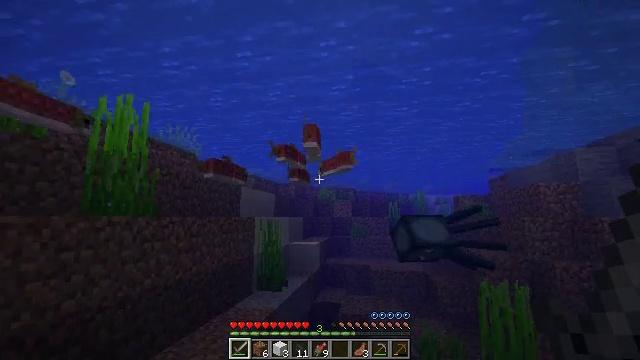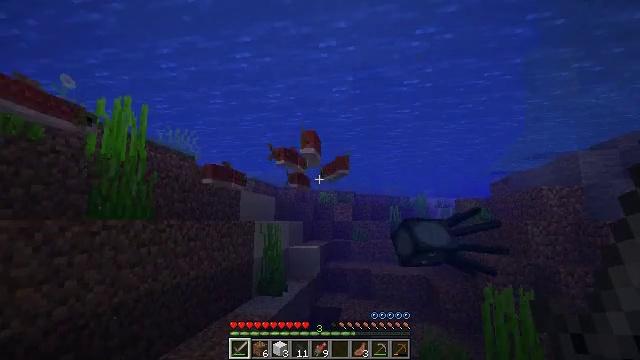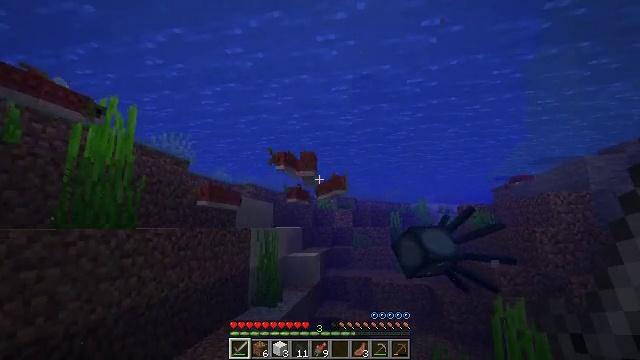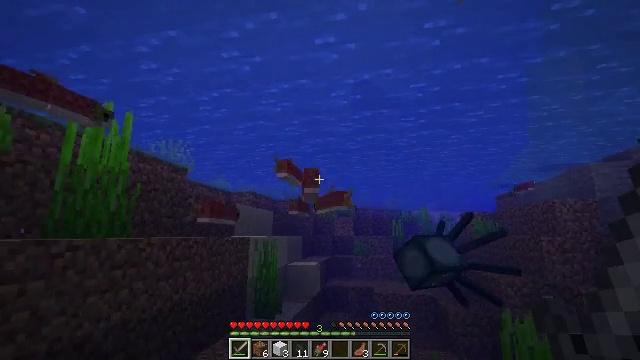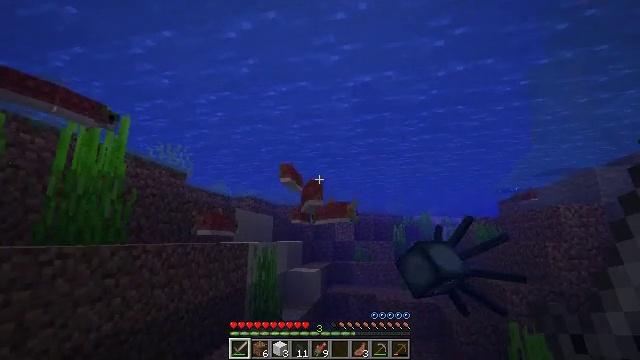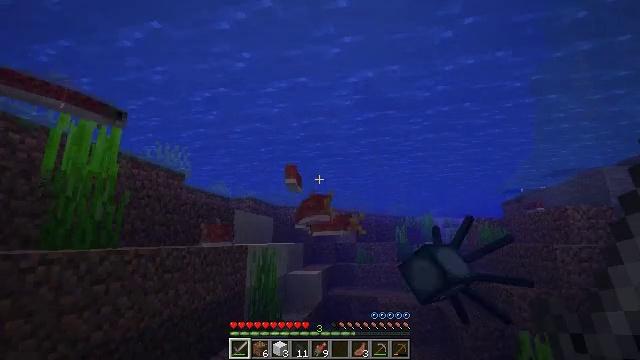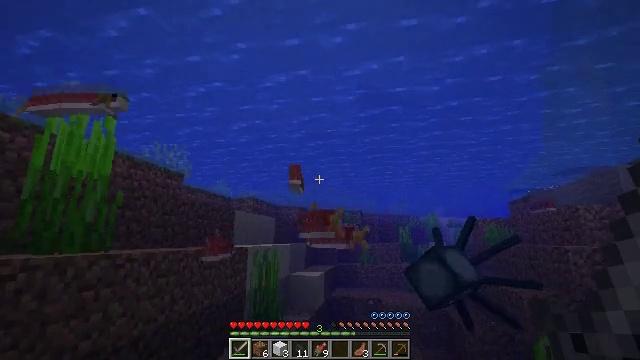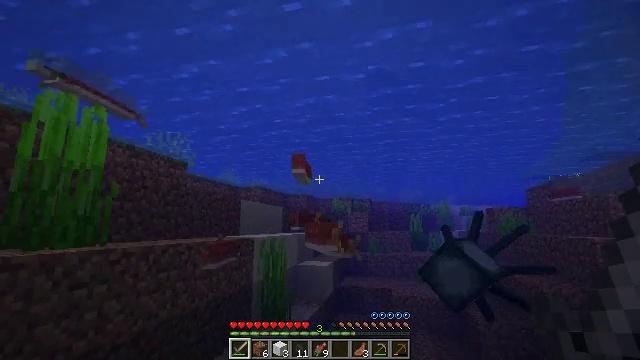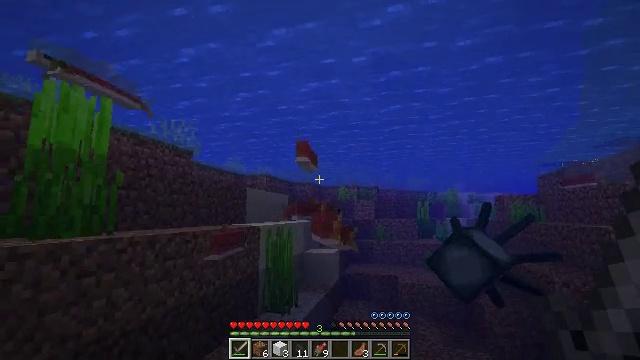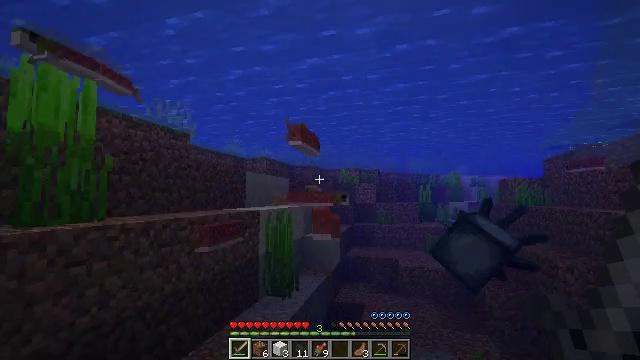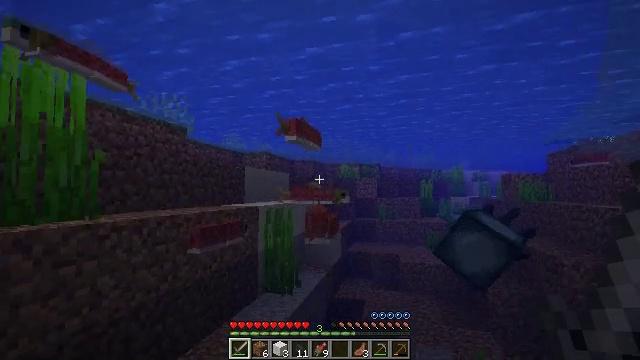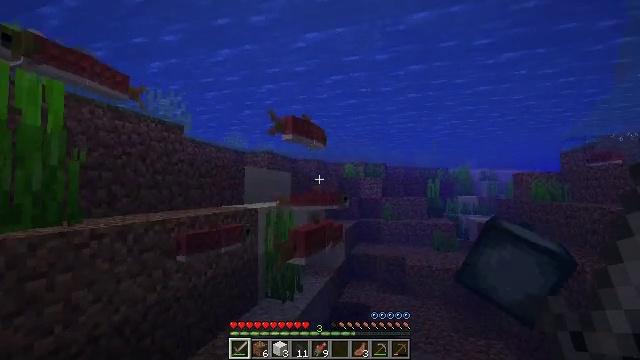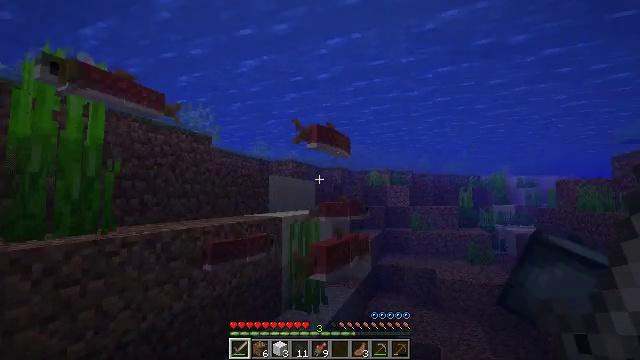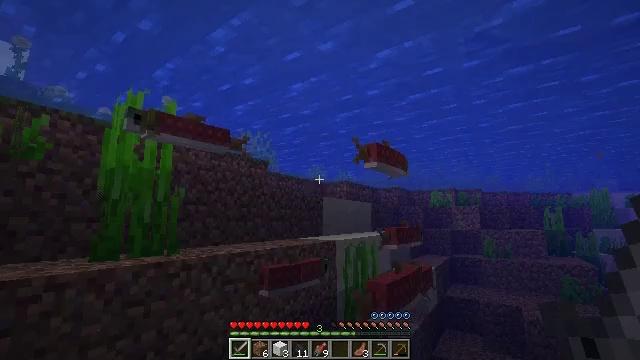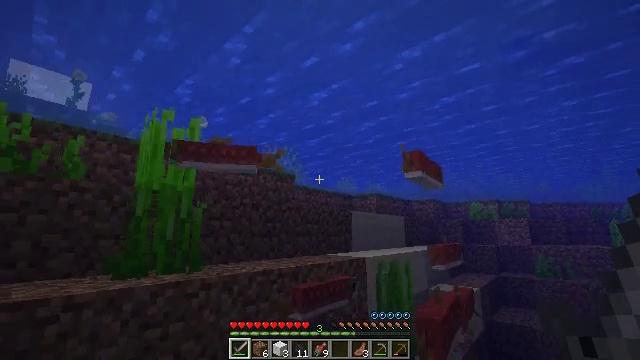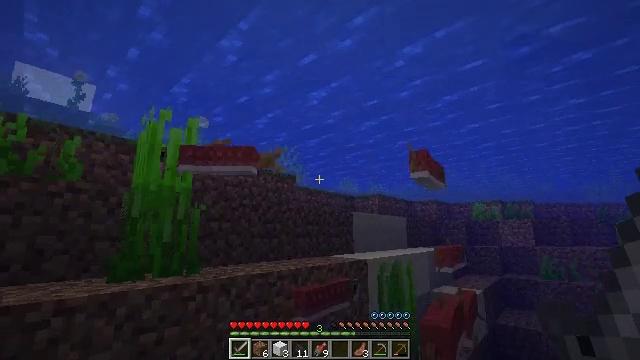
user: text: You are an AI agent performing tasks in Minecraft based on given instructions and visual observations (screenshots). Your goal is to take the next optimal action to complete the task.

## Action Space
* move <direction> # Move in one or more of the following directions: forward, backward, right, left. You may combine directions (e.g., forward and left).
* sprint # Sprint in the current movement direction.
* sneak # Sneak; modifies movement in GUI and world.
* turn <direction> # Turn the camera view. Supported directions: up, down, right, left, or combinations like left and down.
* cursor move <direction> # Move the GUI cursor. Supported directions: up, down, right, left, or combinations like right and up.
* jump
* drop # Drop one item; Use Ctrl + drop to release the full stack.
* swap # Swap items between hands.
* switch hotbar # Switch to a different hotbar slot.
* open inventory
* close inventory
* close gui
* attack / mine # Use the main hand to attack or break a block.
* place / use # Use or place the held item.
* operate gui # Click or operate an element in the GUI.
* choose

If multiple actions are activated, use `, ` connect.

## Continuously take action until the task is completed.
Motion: motion action
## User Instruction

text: Kill aquatic mobs.
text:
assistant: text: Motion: move forward
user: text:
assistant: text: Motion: move forward, turn up
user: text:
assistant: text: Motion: move forward, turn up
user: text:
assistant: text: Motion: move forward, turn up
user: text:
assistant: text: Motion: move forward
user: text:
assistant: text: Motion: move forward
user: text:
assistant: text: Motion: move forward, turn left and down
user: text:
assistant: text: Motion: move forward, turn left and down
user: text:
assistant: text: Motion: move forward, turn down
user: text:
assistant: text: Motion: move forward, turn down
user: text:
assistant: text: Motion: move forward
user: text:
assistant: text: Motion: move forward, turn left and up
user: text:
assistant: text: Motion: move forward, turn left and up
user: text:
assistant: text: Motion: move forward, turn left and up
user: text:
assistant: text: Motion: move forward
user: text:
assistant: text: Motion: move forward
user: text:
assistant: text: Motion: move forward, turn left
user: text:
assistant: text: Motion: move forward, turn left and up
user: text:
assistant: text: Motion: move forward, turn left
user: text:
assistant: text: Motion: move forward, turn left
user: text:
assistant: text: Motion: move forward, turn left
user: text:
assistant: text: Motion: move forward, turn left
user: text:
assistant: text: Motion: move forward, turn left
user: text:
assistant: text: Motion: move forward, turn left and down
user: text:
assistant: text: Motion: move forward, turn left and down, attack / mine
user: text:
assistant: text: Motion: move forward, turn left and down, attack / mine
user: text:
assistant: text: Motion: move forward, turn left and up
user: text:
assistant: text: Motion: move forward, turn left
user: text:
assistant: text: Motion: move forward, attack / mine
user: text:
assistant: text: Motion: move forward, attack / mine